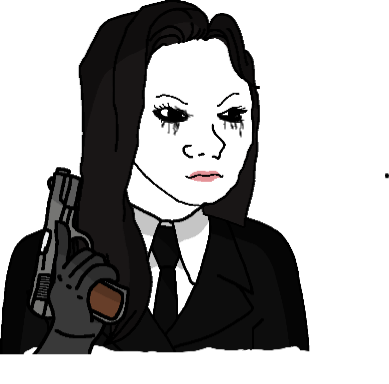
Label: 5_Trad_Wife